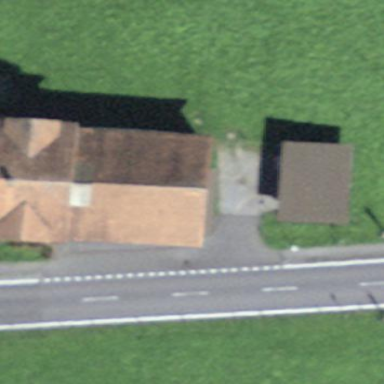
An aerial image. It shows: Barn.